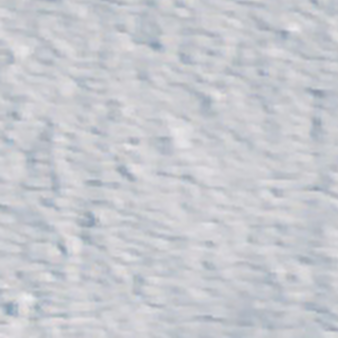
Label: other